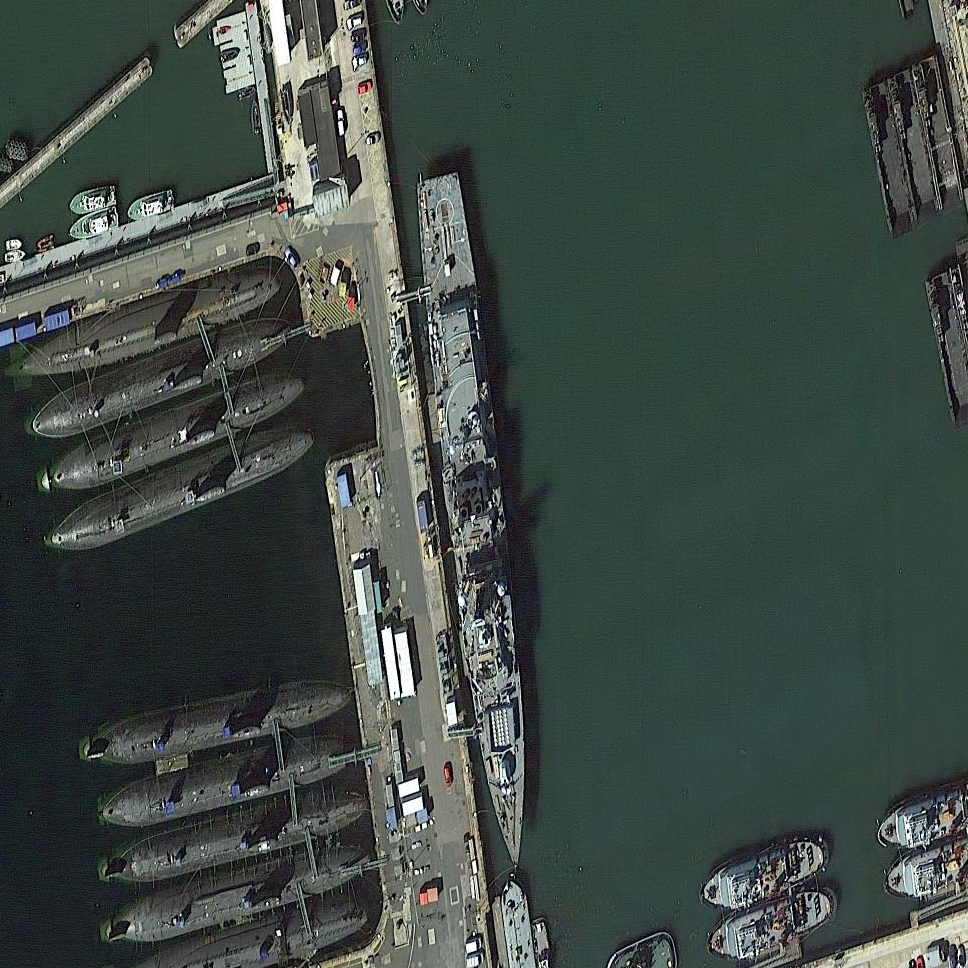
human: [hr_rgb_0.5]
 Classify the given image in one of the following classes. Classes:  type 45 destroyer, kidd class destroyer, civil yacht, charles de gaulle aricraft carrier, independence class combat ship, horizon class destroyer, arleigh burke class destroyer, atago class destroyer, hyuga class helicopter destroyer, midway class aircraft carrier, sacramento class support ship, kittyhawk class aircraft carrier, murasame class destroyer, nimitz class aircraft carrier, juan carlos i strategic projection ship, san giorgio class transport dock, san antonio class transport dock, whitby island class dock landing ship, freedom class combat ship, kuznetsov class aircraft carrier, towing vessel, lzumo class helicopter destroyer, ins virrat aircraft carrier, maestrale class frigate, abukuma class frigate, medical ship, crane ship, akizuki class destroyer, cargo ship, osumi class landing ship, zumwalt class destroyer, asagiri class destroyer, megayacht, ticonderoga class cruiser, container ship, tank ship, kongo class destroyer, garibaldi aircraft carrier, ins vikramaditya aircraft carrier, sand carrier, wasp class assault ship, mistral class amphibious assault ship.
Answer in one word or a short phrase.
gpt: Type 45 destroyer